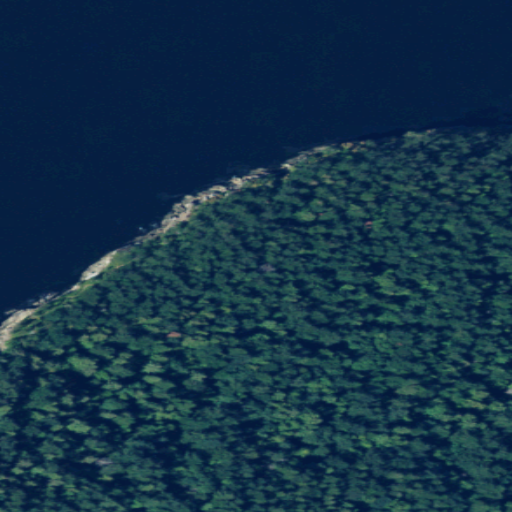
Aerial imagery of cliff(s) in Washington named Lawson Bluff containing evergreen forest, open water, and herbaceous wetlands